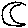
Label: moon